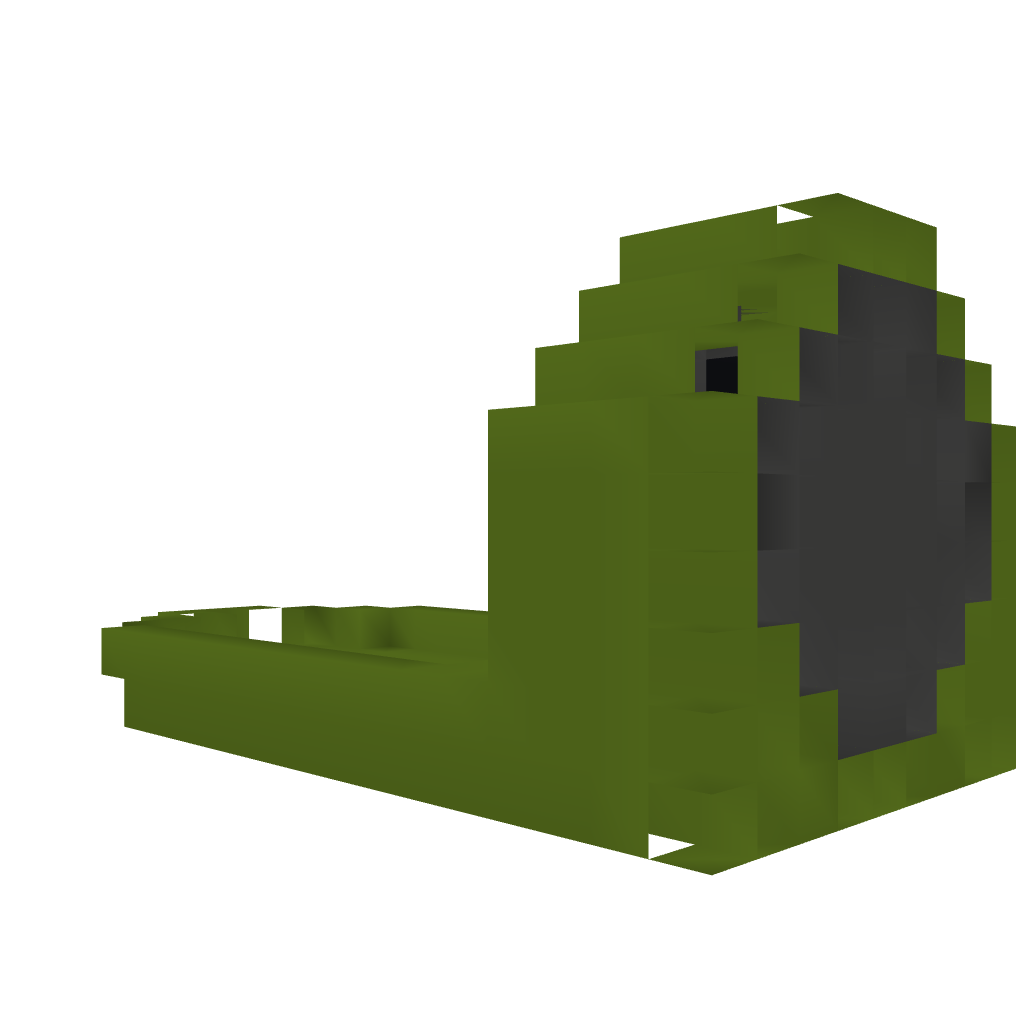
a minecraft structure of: Airboat